Brain MRI, t2w sequence, axial 2D slice.
Patient: age 53, sex F, weight 90 kg, height 1.9 m
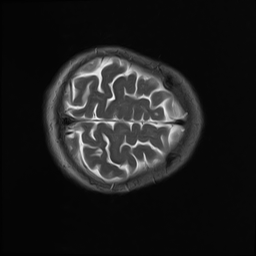